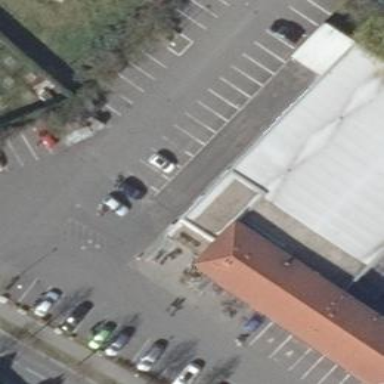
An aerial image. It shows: Retail area.